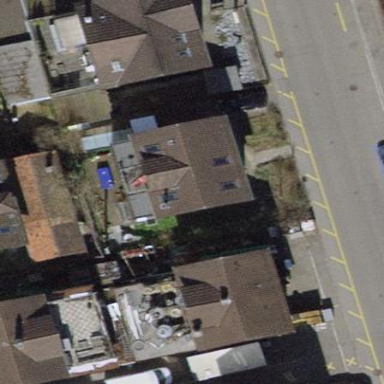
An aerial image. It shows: Gabled building with tile roof.